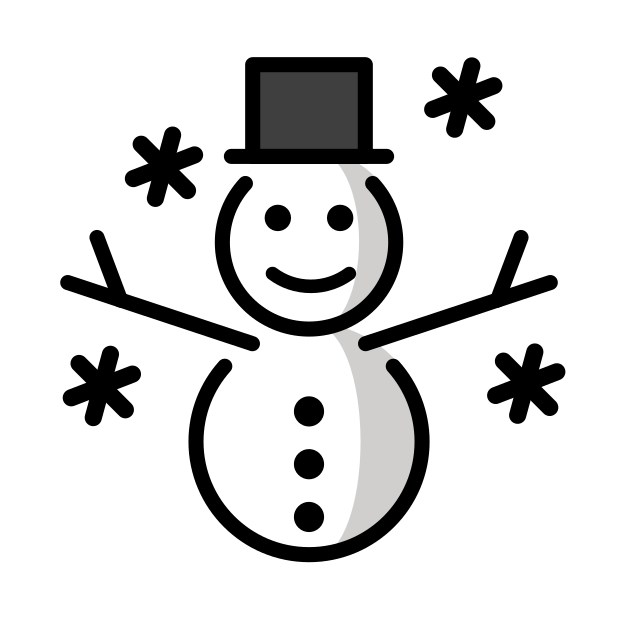
Emoji: ☃
Name: snowman
Unicode: 0x2603